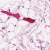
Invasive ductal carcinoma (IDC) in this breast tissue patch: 0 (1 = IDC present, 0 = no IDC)